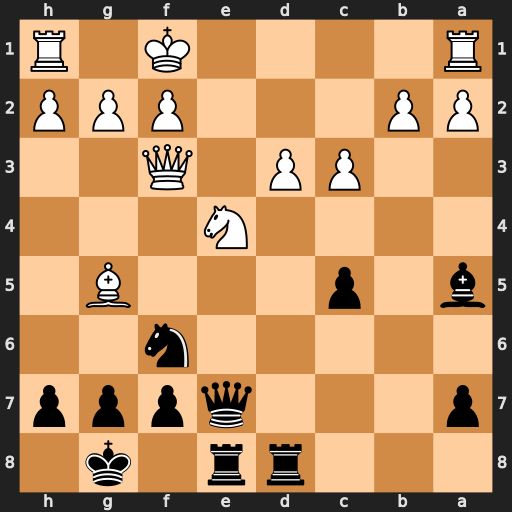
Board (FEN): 3rr1k1/p3qppp/5n2/b1p3B1/4N3/2PP1Q2/PP3PPP/R4K1R
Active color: b
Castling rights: -
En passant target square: -
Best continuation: Nxe4 Bxe7 Nd2+ Ke2 Nxf3